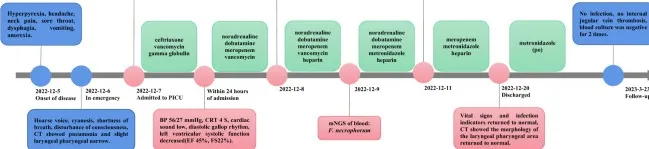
(A) The timeline of disease progression and treatment.
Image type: chart (chart)